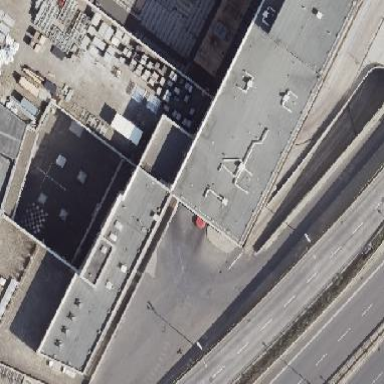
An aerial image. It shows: Commercial building with flat roof.